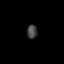
Tissue: prostate
Cell type: Myeloid cells
Senescence score: 0.7805
Nuclear area (px): 138
Mean DAPI intensity: 68.196